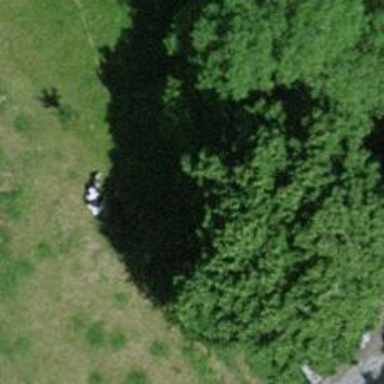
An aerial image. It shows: Broadleaved tree in natural setting.